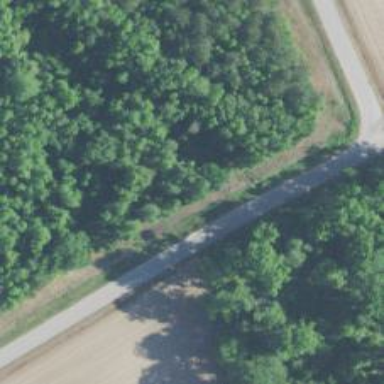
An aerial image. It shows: Culvert tunnel.